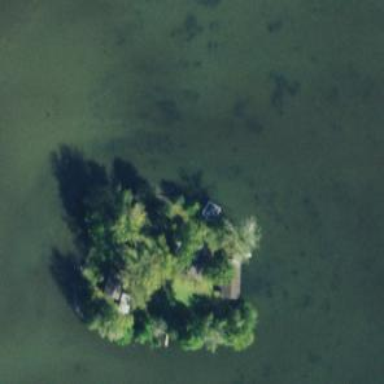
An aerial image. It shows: Island.